Interaction volume radius: 10 \u00c5
Interaction volume height: 10 \u00c5
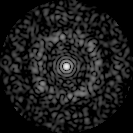
Disorder parameter: 0.7386